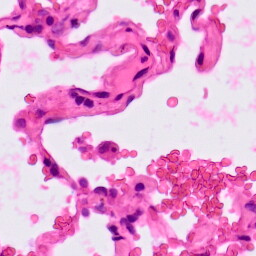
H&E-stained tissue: Lung